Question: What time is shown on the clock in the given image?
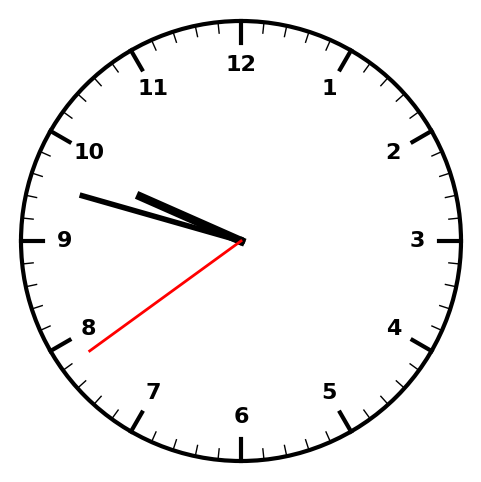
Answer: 09:47:39